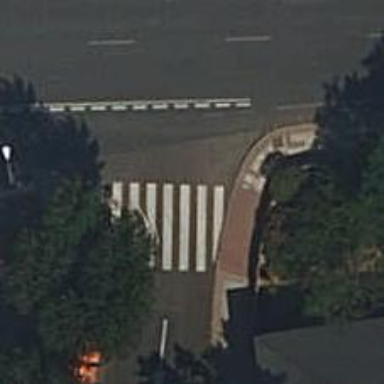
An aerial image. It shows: Marked crossing on the road.